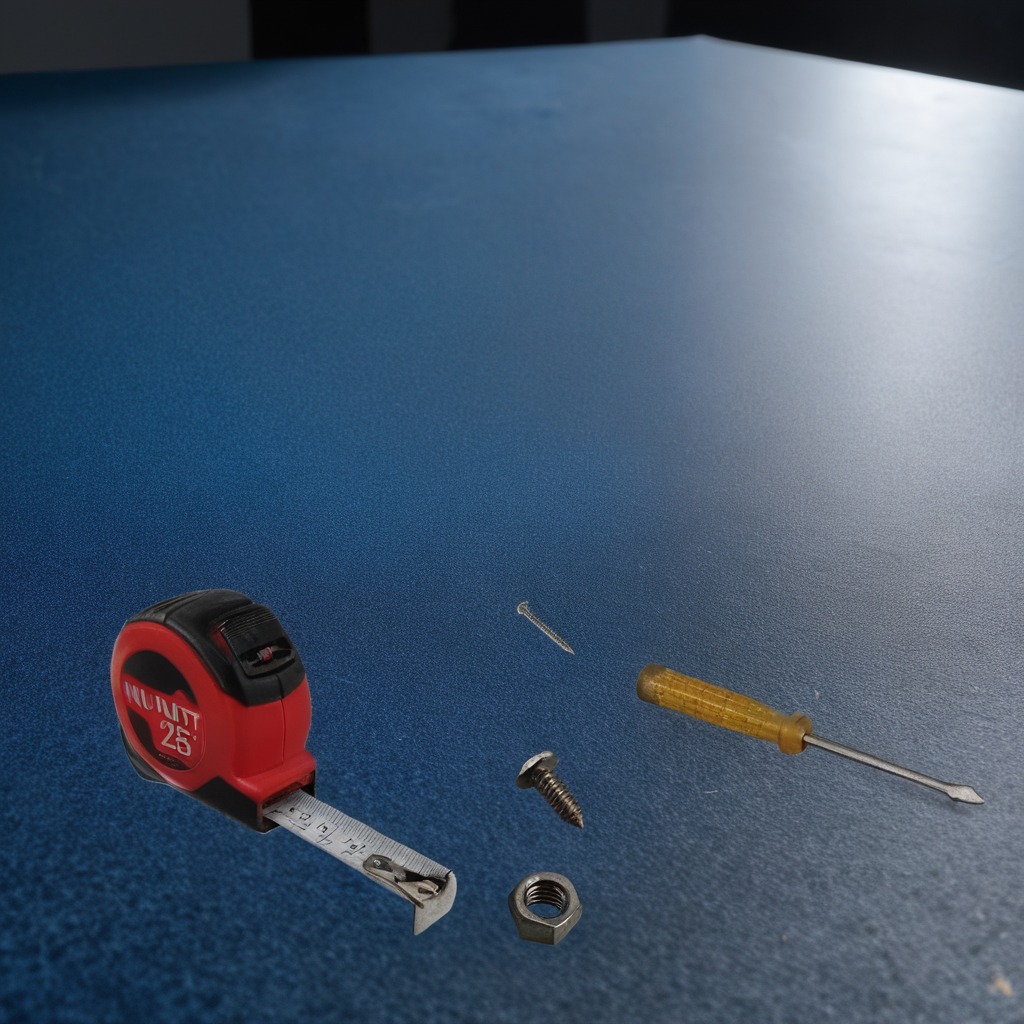
A measuring tape, a metal machine screw, an iron nail, a screwdriver, and a metal nut are lying on the granite tabletop.